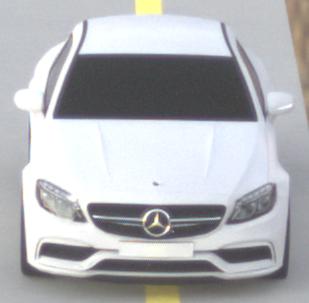
Make: Mercedes-Benz
Model: C 43 AMG
Detailed model: C-Class (205) AMG Limousine
Model produced from: 2016/10
Model produced until: 2018/04
Doors: 4
Color: white
Road condition: dry road
Daytime: sunrise or sunset
Contrast: low contrast